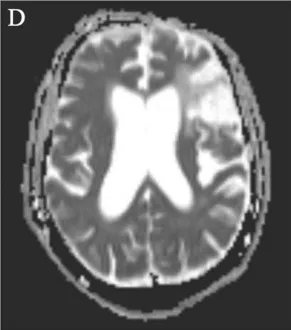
Structural MRI depicting the extent of the lesion in axial plane. Panel : ADC.
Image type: radiology (mri)